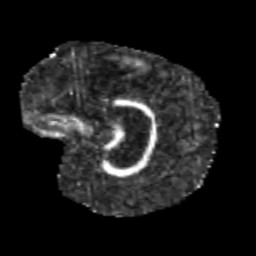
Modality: FA
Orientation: sagittal
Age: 9
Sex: male
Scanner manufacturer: siemens
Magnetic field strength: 3 T
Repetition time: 3.8 s
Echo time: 0.07 s